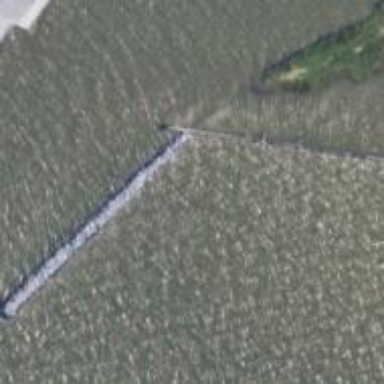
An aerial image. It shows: Breakwater structure.